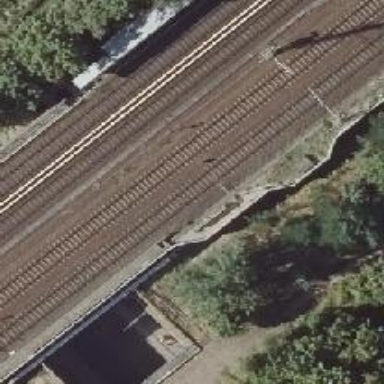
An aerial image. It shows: Railway signal.